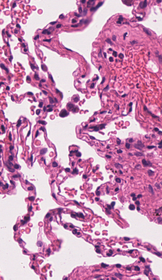
Tumor epithelial tissue: no
Tumor-associated stroma tissue: no
Normal tissue: yes